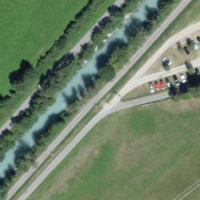
EUNIS habitat code: 52
Species observed at this site:
Cinclus cinclus
Fringilla coelebs